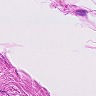
Metastatic tissue present: no